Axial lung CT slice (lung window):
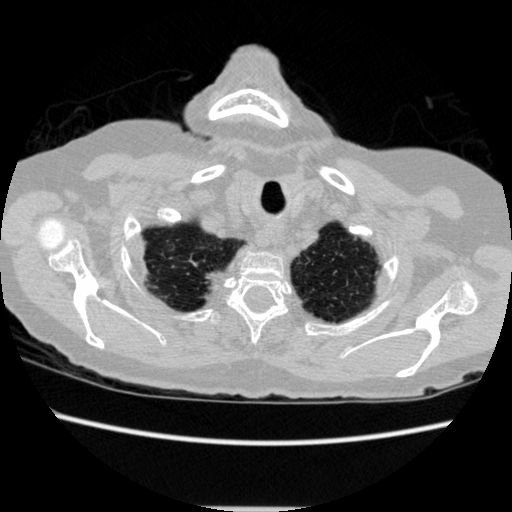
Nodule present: no